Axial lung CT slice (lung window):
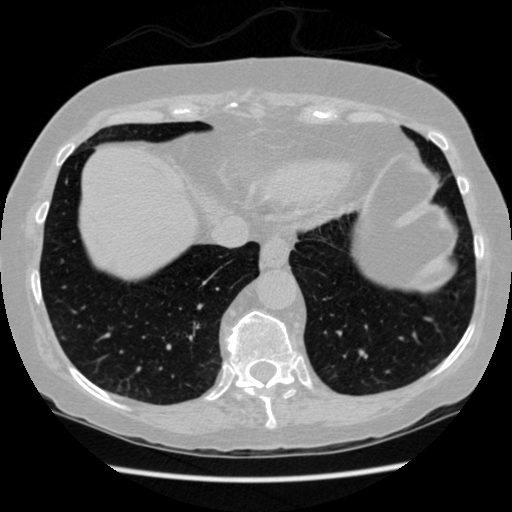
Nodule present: no